Platform: macOS
Application: Arc Browser
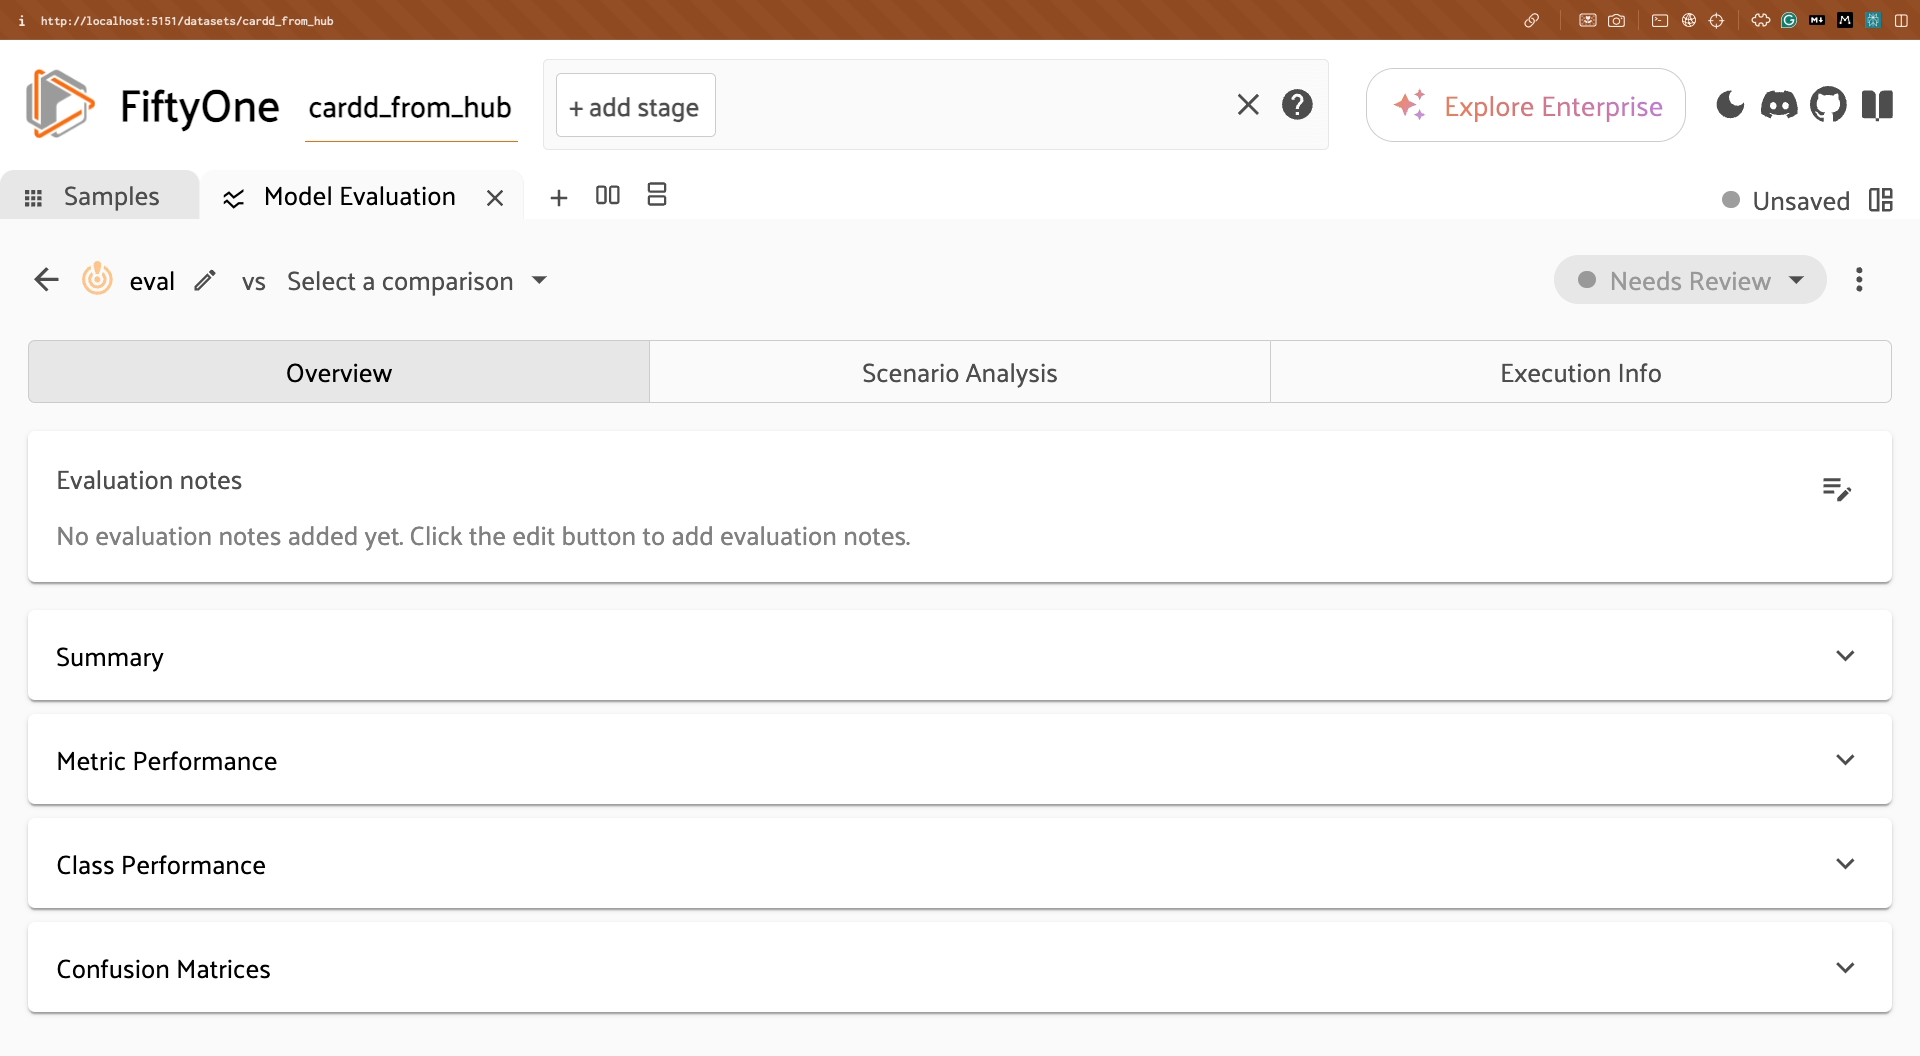
task_description: Add evaluation notes in model evaluation panel
action_type: click
element_info: Icon
steps_since_start: 1